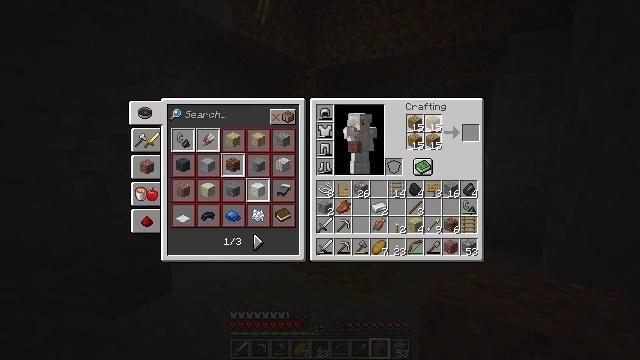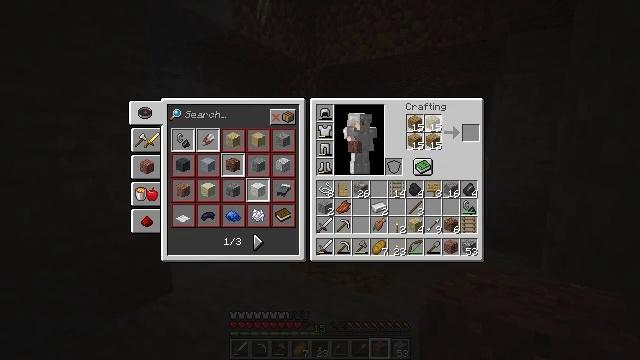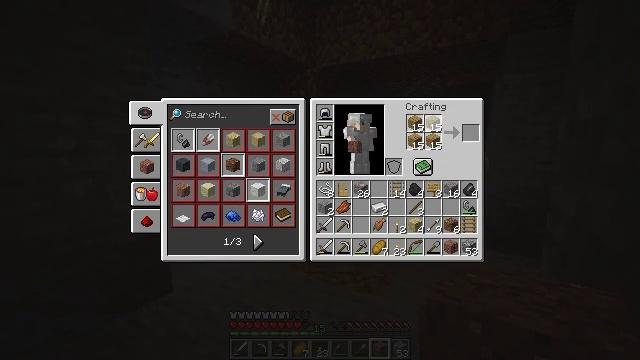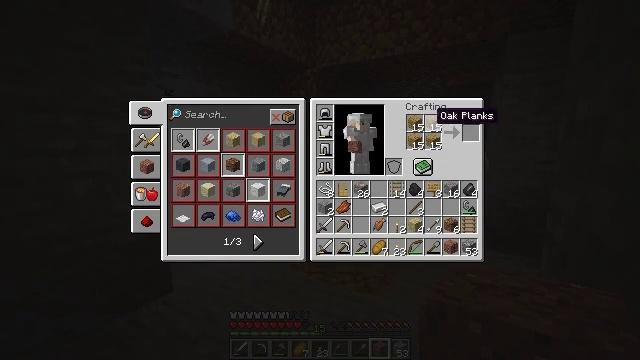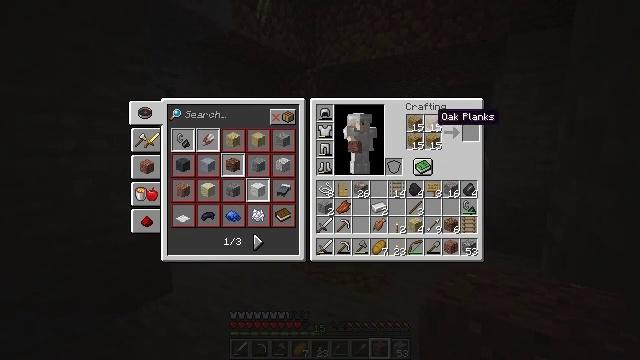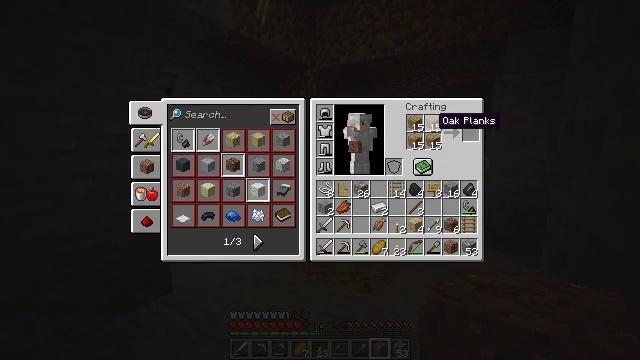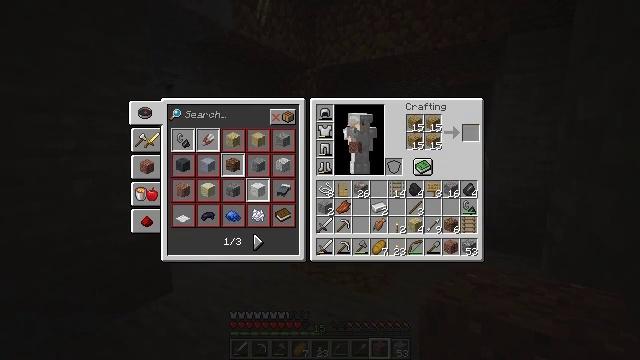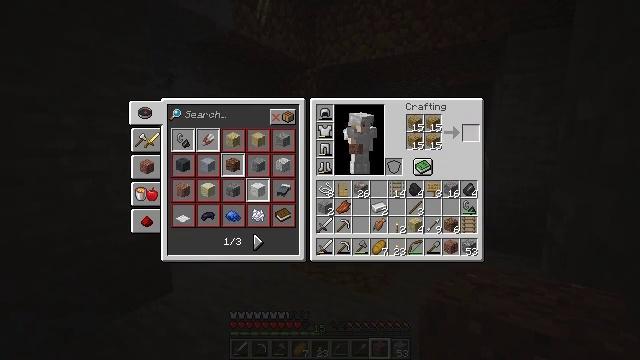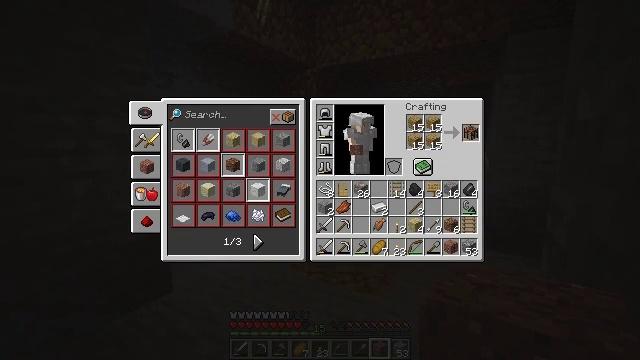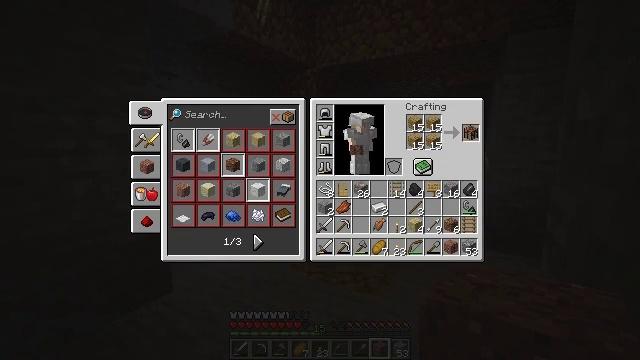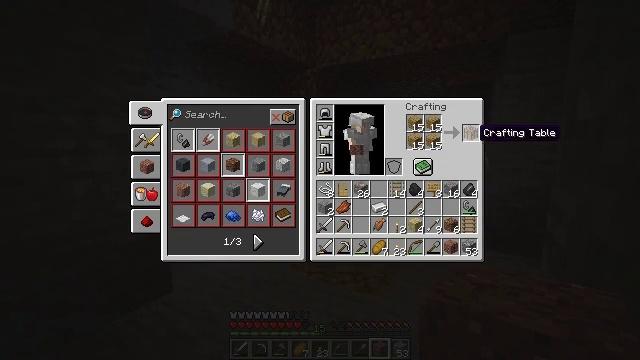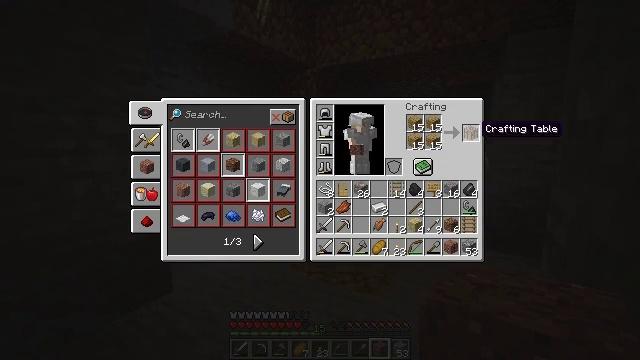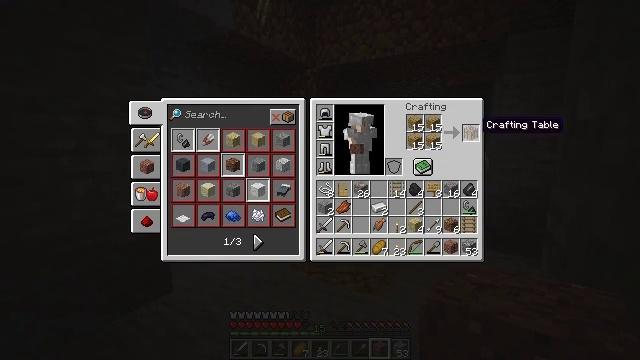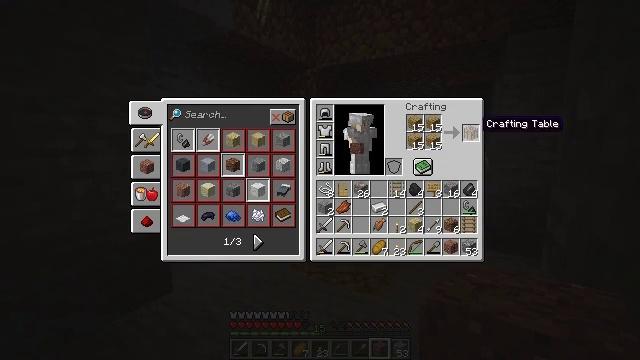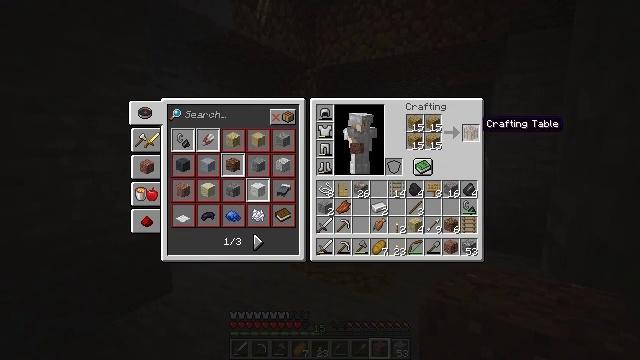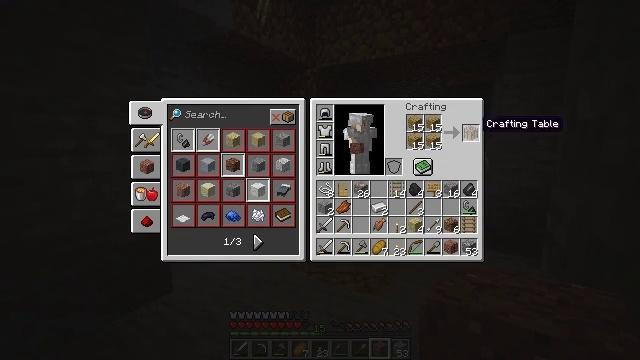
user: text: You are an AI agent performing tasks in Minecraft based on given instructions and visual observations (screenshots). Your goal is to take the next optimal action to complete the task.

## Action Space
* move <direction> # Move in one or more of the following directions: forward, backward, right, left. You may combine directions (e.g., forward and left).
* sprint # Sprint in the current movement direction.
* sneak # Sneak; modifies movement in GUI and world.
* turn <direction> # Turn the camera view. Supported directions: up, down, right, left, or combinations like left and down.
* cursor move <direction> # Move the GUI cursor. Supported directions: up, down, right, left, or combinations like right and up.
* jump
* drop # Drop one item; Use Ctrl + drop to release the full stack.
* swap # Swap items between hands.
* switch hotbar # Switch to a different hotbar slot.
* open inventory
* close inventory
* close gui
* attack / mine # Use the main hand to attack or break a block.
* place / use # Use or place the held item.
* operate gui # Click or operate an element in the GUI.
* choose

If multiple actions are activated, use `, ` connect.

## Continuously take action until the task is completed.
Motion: motion action
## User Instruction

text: Use 4 wooden planks to craft a crafting table.
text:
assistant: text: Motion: attack / mine
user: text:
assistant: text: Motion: attack / mine
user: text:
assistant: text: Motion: no_op
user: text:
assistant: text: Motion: no_op
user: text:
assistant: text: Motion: no_op
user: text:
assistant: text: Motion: turn right and down
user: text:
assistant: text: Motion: turn right
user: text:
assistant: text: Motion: no_op
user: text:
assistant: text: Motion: no_op
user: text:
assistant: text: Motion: no_op
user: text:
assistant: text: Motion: no_op
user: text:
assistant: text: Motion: no_op
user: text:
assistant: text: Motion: no_op
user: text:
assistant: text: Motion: no_op
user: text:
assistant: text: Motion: no_op
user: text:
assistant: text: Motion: attack / mine
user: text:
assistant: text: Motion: attack / mine
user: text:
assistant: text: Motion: attack / mine
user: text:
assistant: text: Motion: turn left and down
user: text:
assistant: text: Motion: turn left and down
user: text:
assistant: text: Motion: no_op